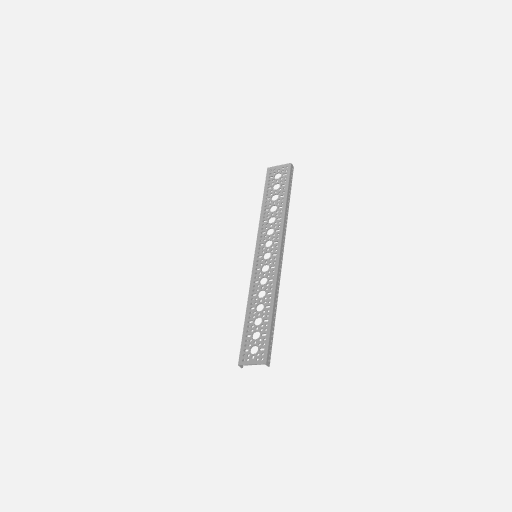
Part: LowSideUChannel15H